Field crop: maize
Growth stage: 2
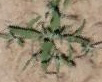
Species: atriplex